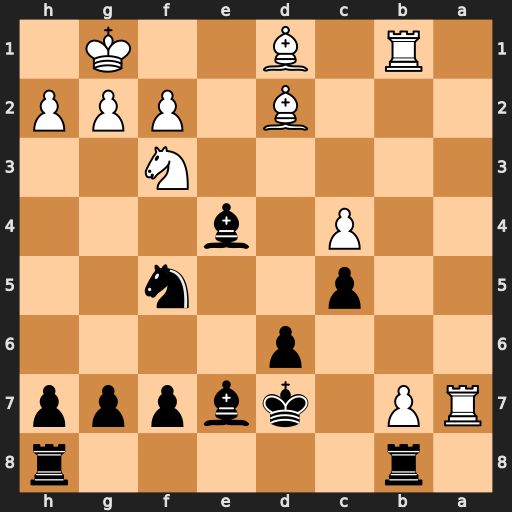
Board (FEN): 1r5r/RP1kbppp/3p4/2p2n2/2P1b3/5N2/3B1PPP/1R1B2K1
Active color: b
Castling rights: -
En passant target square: -
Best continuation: Bxb1 Ba4+ Ke6